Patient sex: M
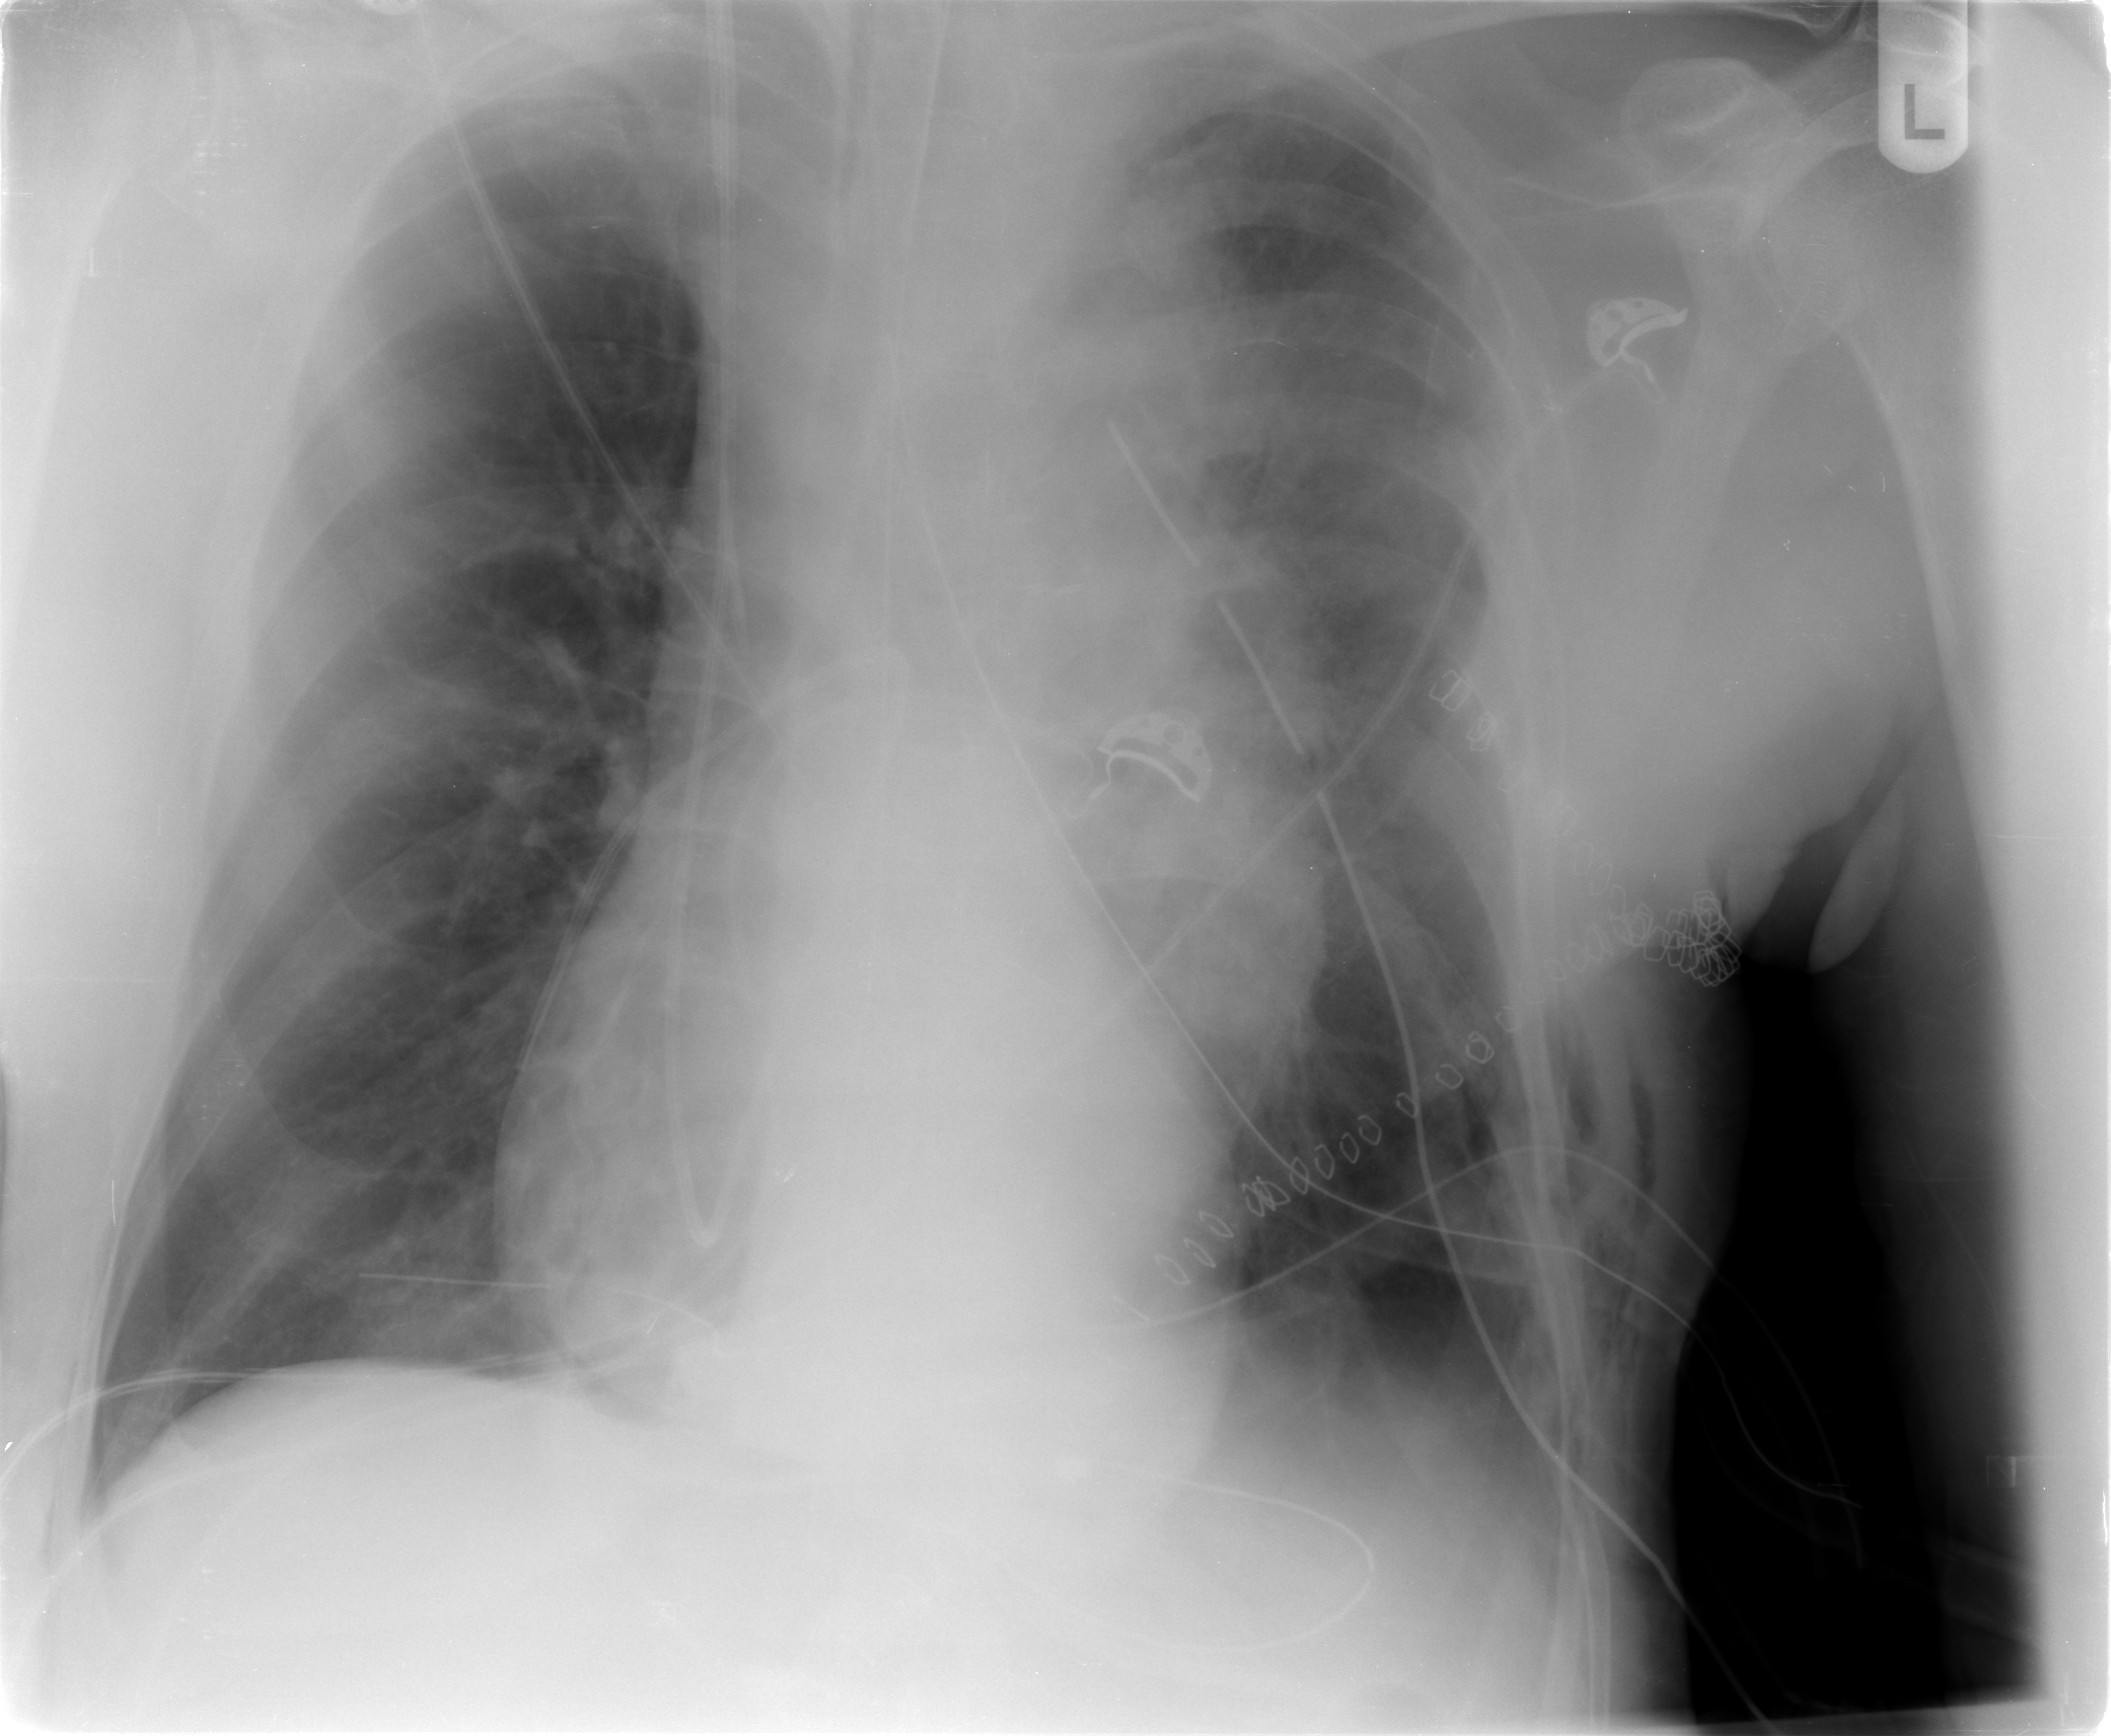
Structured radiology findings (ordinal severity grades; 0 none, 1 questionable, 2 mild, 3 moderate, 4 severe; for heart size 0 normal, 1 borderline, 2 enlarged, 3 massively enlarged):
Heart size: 0
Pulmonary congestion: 0
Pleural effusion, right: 0
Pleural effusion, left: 1
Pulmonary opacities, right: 0
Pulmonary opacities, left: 1
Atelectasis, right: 0
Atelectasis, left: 1